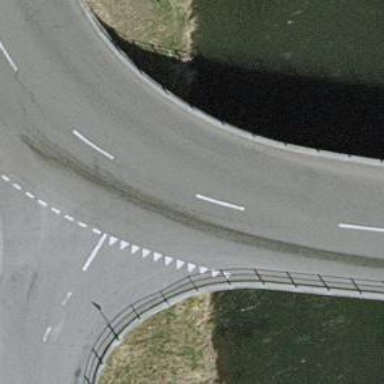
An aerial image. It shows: Tertiary road on bridge with asphalt surface.